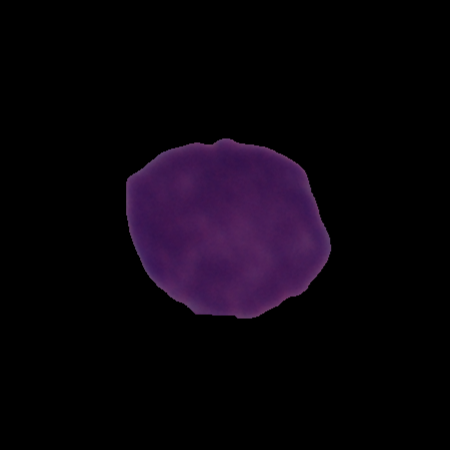
Label: cancer